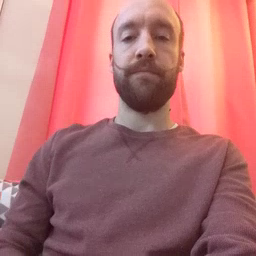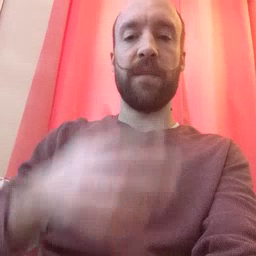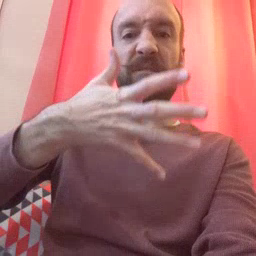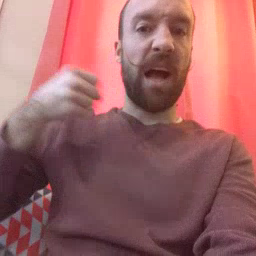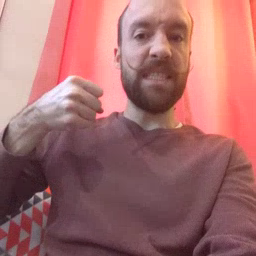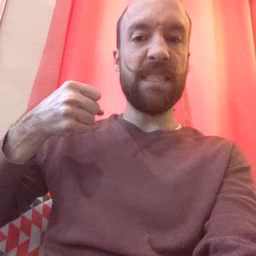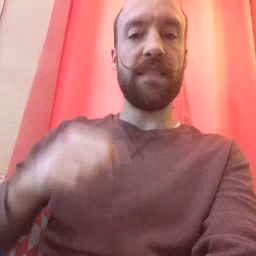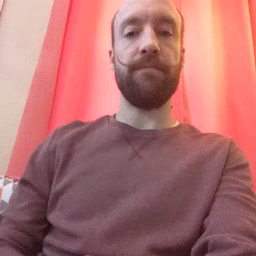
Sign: fast